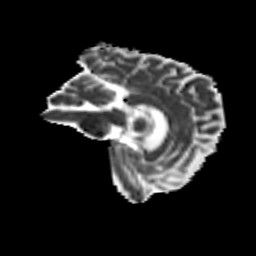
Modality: MD
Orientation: sagittal
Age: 41
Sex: male
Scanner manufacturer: siemens
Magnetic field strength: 3 T
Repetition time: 8.6 s
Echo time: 0.095 s